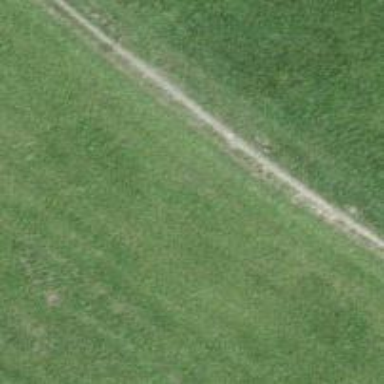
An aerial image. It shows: Path with excellent trail visibility and grass paver surface.